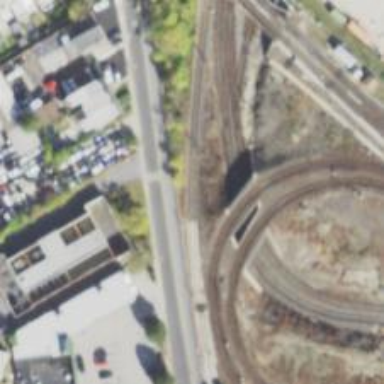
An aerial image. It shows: Tram railway yard with electrified contact lines.